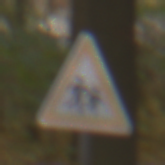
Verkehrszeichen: KinderLinks
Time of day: Midday
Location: Outdoor (Nature)
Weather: Overcast
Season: NotSpecified
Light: Natural